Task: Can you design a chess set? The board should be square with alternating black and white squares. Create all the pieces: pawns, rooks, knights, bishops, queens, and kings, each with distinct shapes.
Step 207:
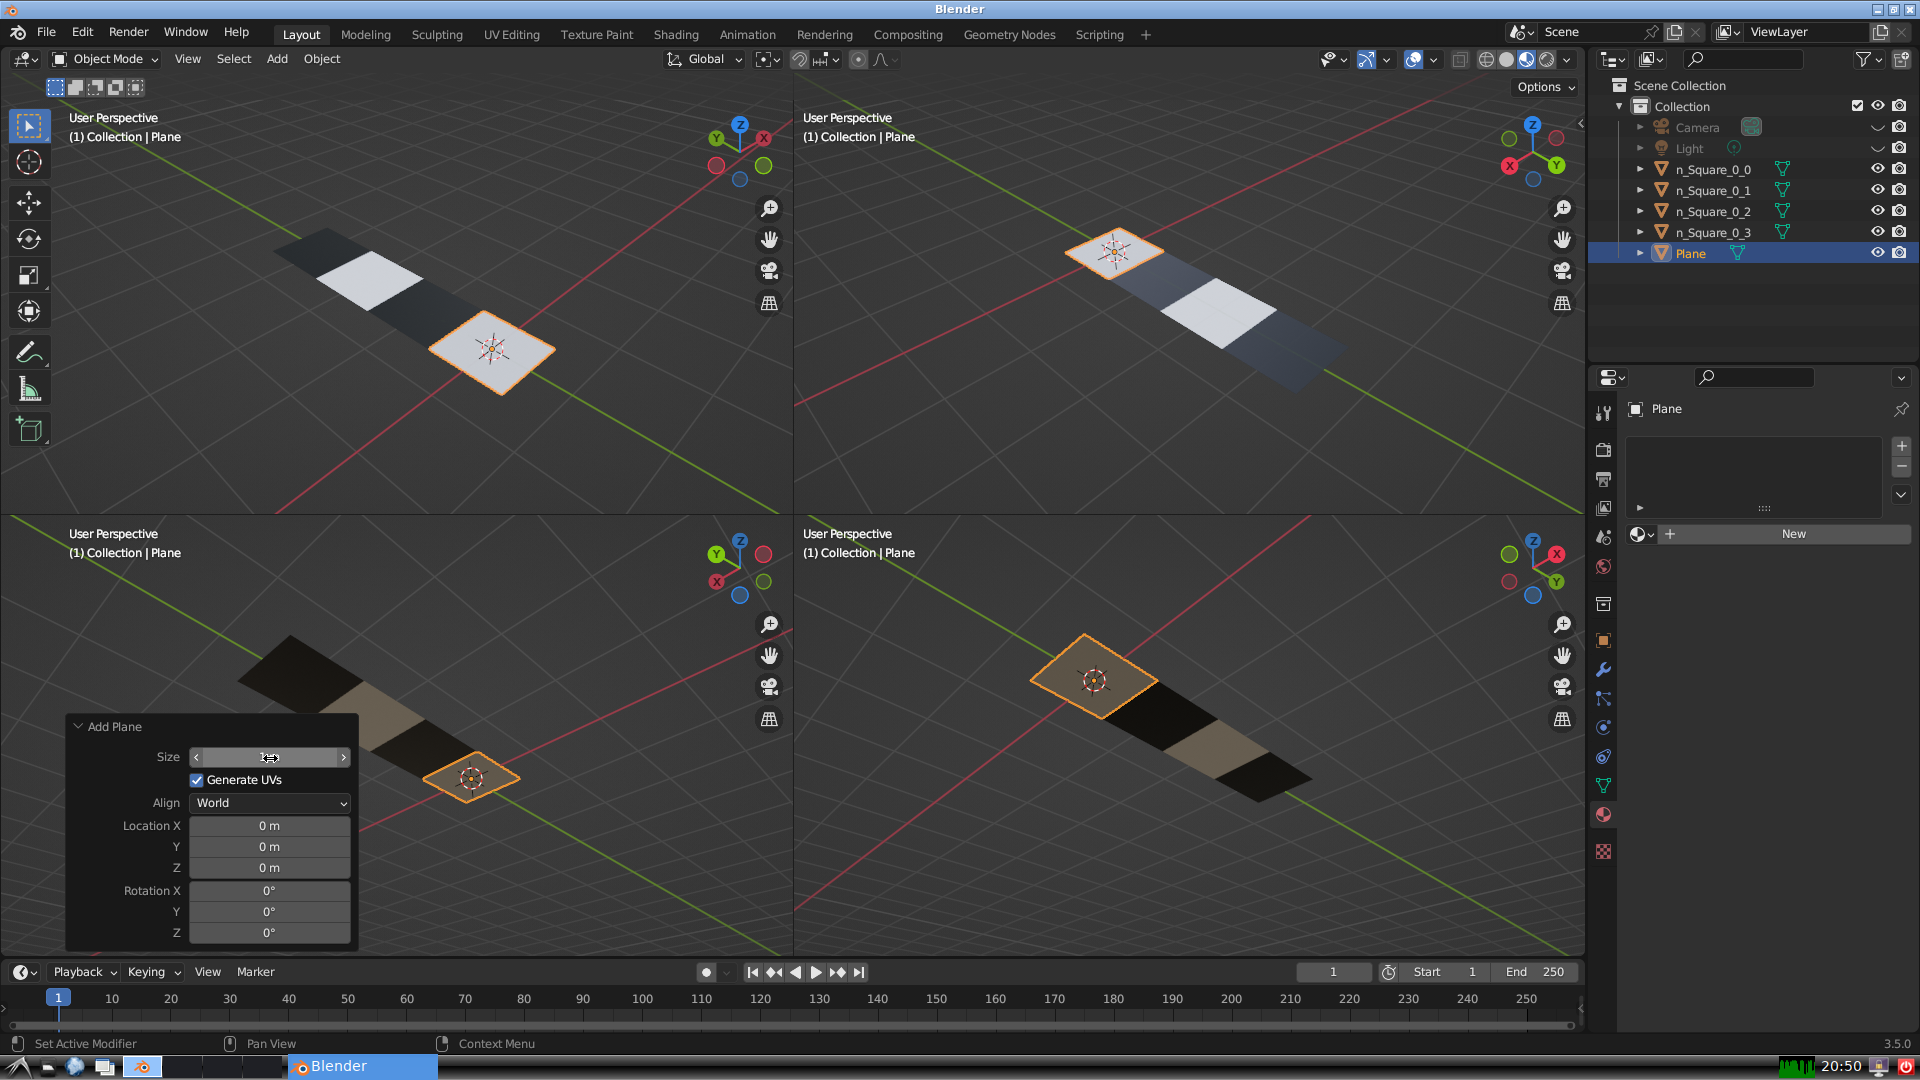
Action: click: no